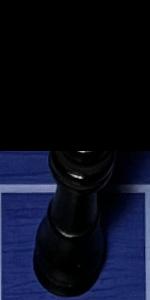
Label: King_Black